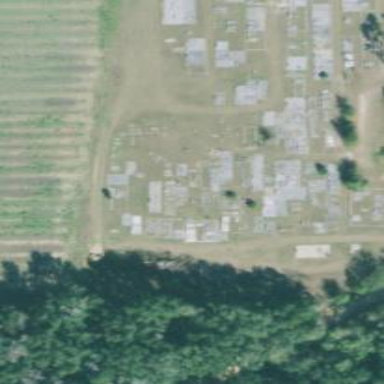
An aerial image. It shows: Cemetery.